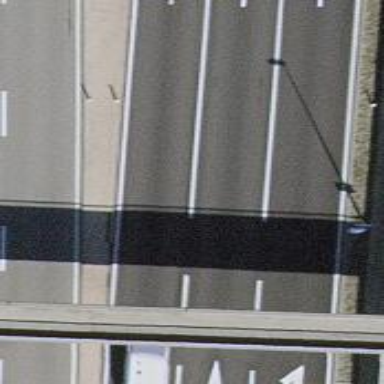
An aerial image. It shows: Trunk highway.